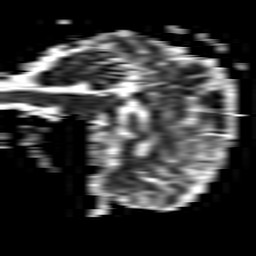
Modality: ADC
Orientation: sagittal
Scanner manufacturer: philips
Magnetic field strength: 1.5 T
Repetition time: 3.395 s
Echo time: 0.06922 s